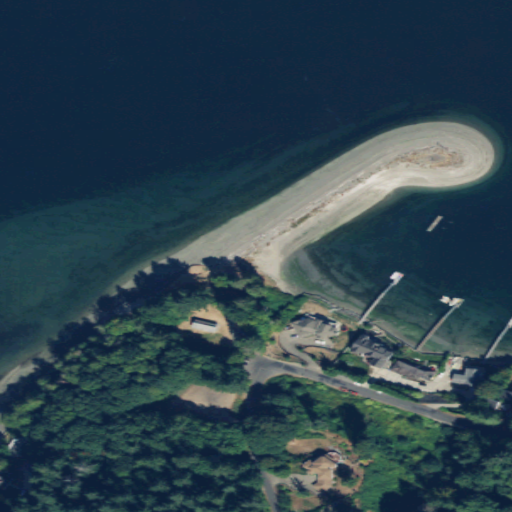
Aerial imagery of cape in Washington named Nearns Point containing open water, evergreen forest, barren land, low intensity development, open development, herbaceous wetlands, mixed forest, medium intensity development, high intensity development, and deciduous forest